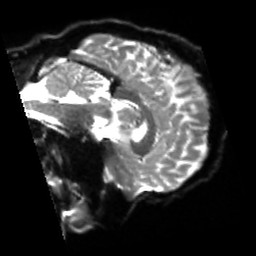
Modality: sbref
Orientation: sagittal
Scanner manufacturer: siemens
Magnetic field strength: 3 T
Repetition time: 4 s
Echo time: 0.0594 s